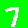
Digit: 7